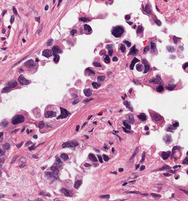
Tumor epithelial tissue: yes
Tumor-associated stroma tissue: yes
Normal tissue: no